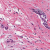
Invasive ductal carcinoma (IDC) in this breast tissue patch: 1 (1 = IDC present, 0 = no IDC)